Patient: sex F, age 58
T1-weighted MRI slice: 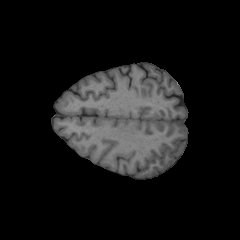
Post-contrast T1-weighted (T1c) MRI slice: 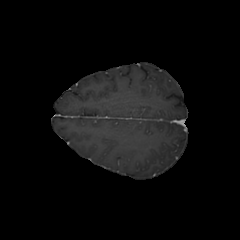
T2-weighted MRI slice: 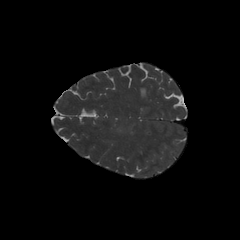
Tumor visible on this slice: yes
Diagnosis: Glioblastoma, IDH-wildtype
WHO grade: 4